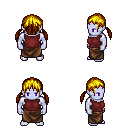
a pixel art fantasy rpg character, male body template, dark elf, purple skin, maroon sleeveless shirt, robe skirt, blonde twin-tailed hairstyle, four views (front, back, left, right), 2x2 character sprite sheet, small pixel art, hard edges, no anti-aliasing